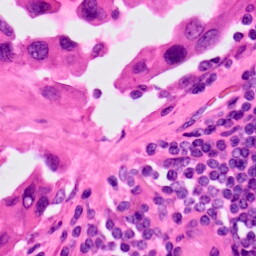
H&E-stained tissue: Lung